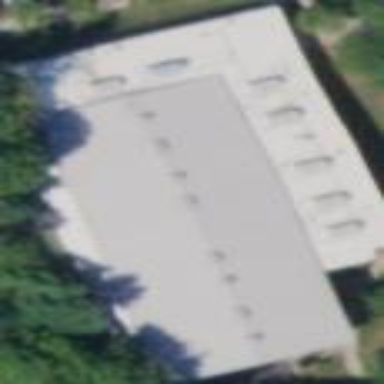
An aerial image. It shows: Sports centre building.